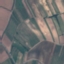
Land use / land cover: PermanentCrop